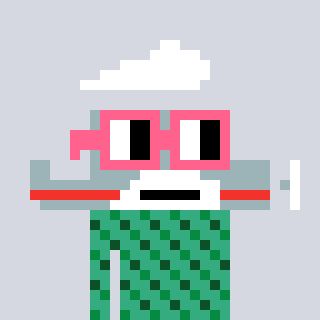
a pixel art character with square pink glasses, a plane-shaped head and a teal-colored body on a cool background